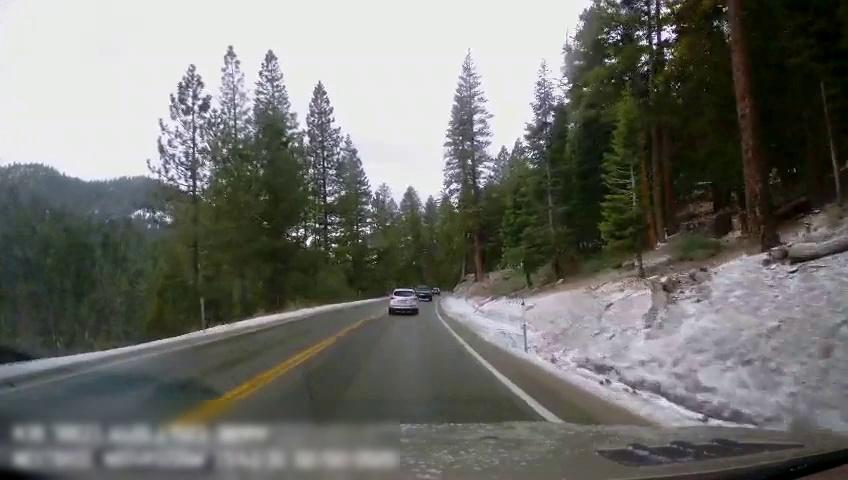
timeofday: Day
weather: Cloudy
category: Drivable Space
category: Vehicles | Truck
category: Vehicles | Car
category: Lanes | Current Lane
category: Lanes | Current Lane
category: Lanes | Opposite Lane
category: Lanes | Opposite Lane